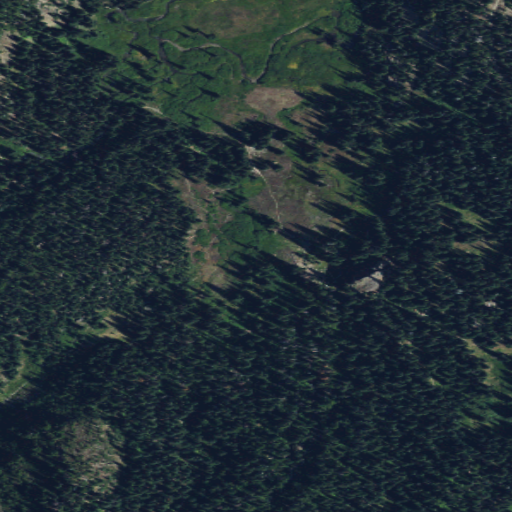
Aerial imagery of depression(s) in Washington named Royal Basin containing evergreen forest, woody wetlands, and mixed forest